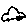
Label: car